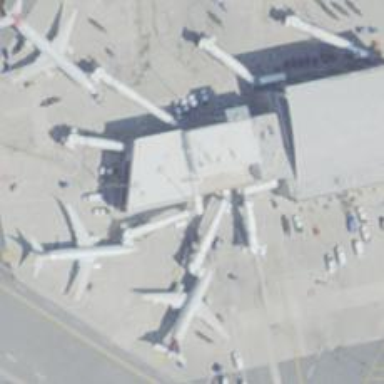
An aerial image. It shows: Airport gate.